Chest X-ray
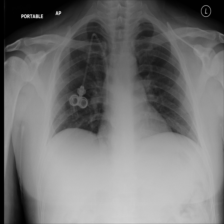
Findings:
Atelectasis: negative
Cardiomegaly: negative
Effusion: negative
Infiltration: negative
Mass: negative
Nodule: negative
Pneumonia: negative
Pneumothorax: negative
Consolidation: negative
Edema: negative
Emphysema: negative
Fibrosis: negative
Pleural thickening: negative
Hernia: negative